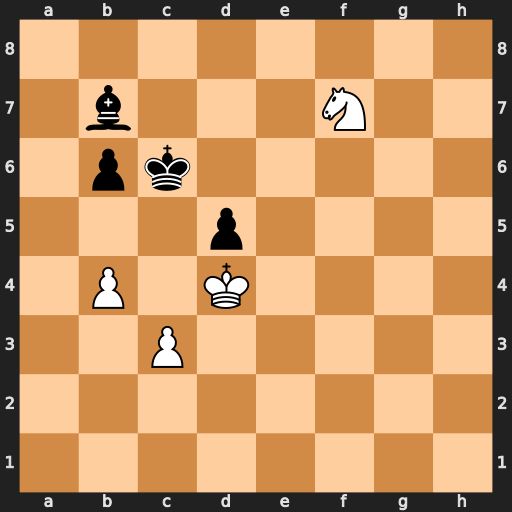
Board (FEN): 8/1b3N2/1pk5/3p4/1P1K4/2P5/8/8
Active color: w
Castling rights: -
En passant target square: -
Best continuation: Nd8+ Kc7 Nxb7